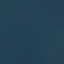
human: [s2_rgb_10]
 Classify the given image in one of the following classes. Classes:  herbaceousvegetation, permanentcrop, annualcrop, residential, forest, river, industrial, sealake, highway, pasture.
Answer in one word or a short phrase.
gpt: SeaLake